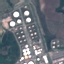
Land use / land cover class: Industrial